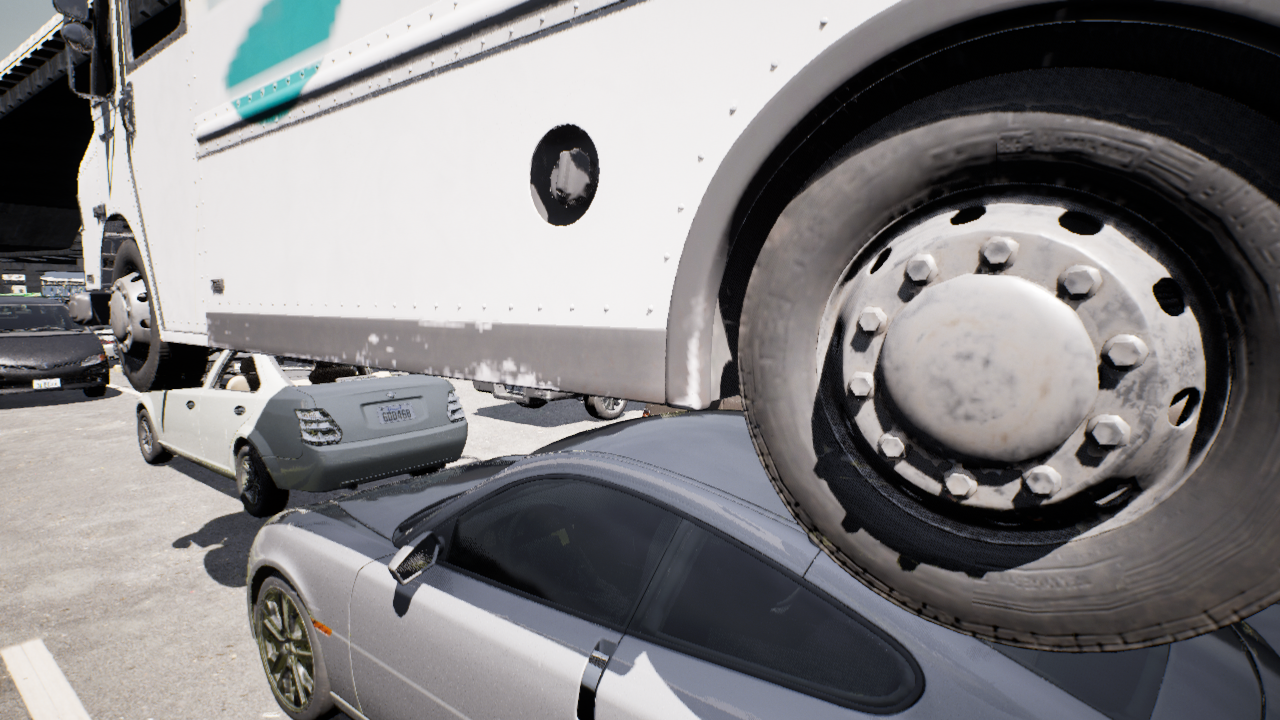
Venue: arterial
Lighting: clear day
Vehicle rig: pickup